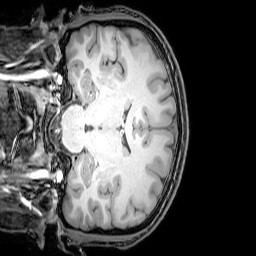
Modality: T1w
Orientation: coronal
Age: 24
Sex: male
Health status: healthy
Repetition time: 0.081 s
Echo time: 0.037 s